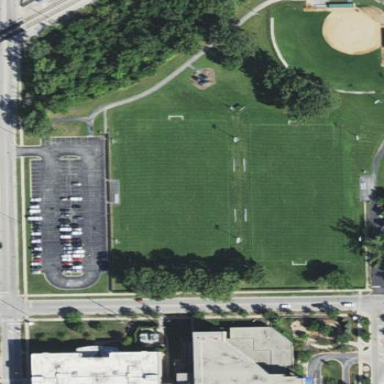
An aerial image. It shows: Soccer pitch for outdoor sports and leisure activities.